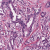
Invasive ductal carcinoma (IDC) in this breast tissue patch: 1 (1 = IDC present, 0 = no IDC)